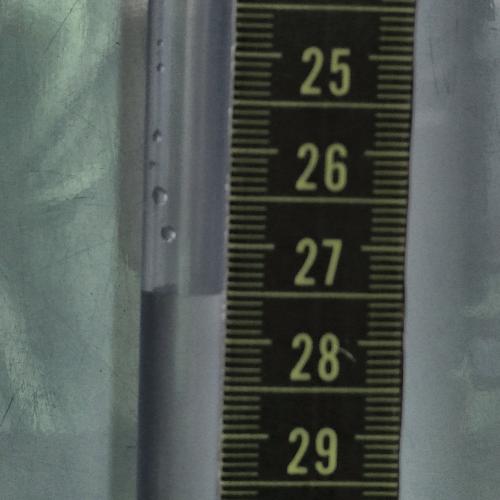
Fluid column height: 27.5 cm